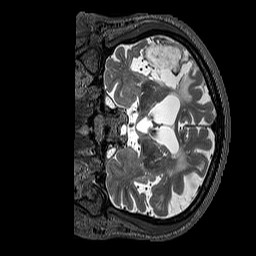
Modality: T2w
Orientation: coronal
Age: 69
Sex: male
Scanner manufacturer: siemens
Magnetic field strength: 3 T
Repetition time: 3.2 s
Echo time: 0.567 s